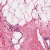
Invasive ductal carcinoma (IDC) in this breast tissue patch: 0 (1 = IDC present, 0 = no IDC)